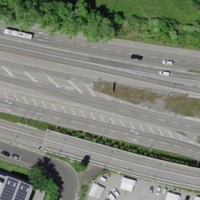
EUNIS habitat code: 57
Species observed at this site:
Eristalis tenax